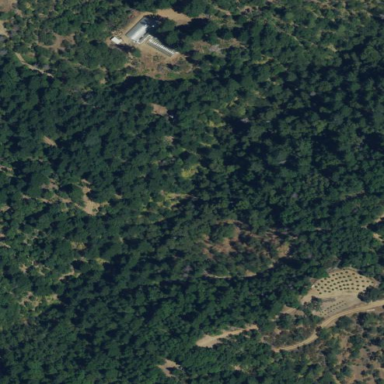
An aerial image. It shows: Forest area.